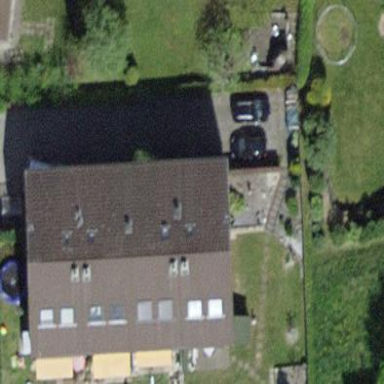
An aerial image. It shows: Terrace building.